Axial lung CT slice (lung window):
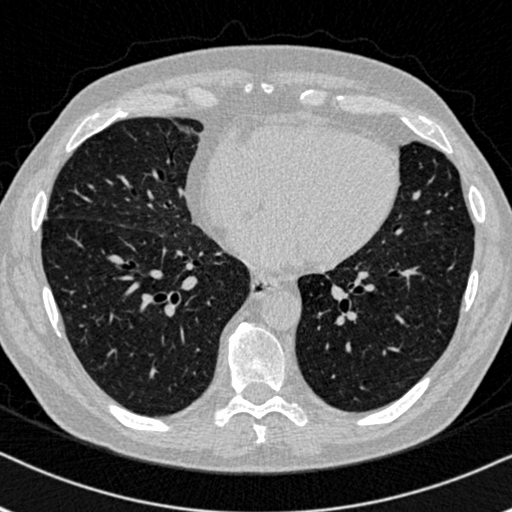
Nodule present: no